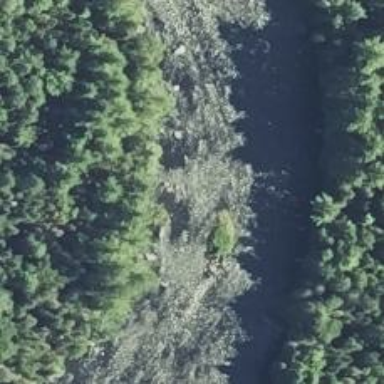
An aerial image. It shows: Rapids in the waterway.